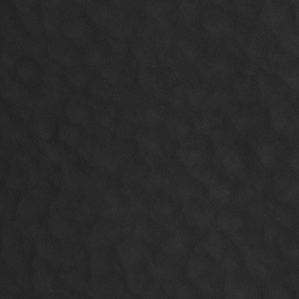
Label: non_frost